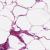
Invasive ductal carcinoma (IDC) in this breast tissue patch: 0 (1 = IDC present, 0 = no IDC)